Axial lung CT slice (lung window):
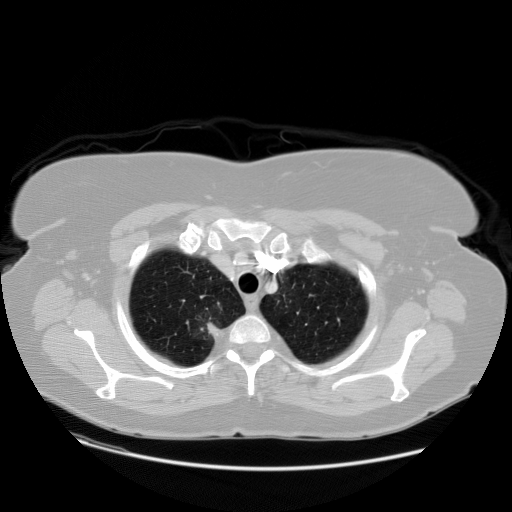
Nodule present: yes
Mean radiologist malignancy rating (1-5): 4.5